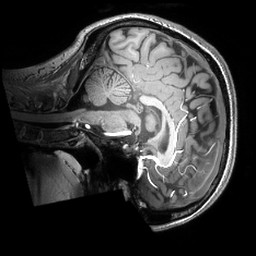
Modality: T1w
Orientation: sagittal
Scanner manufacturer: philips
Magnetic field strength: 7 T
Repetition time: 0.008 s
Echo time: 0.001974 s